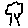
Label: tree